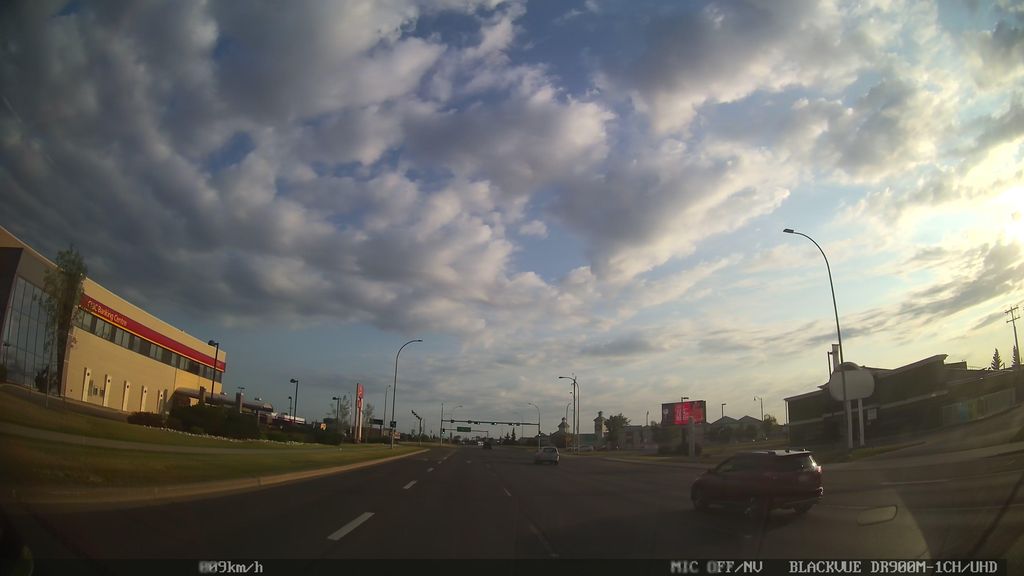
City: edmonton